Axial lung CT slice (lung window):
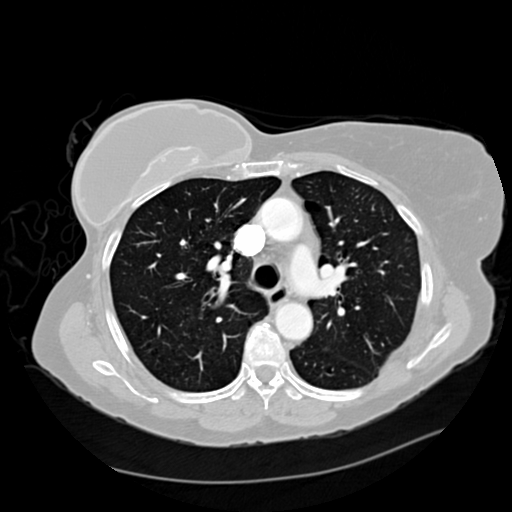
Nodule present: no